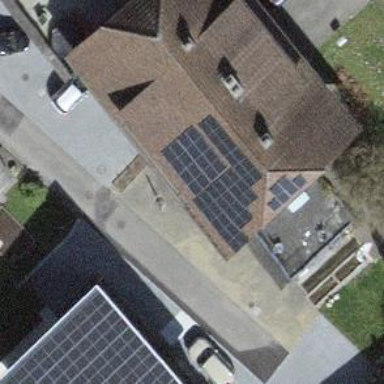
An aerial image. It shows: Solar power generator utilizing photovoltaic technology with solar photovoltaic panels.